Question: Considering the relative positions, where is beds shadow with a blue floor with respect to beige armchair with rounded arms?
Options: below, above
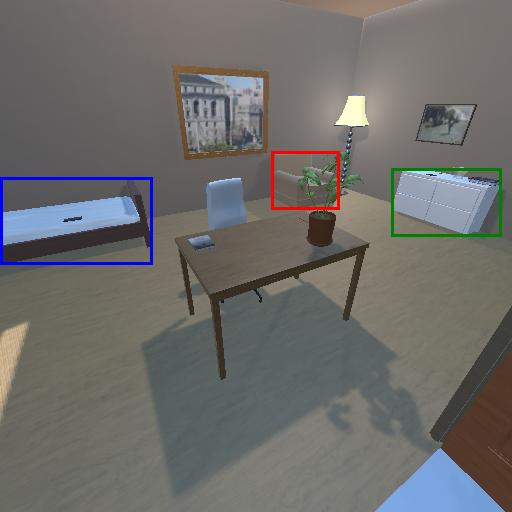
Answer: below